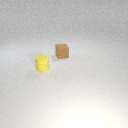
small brown rubber cube to the right of small yellow rubber cylinder